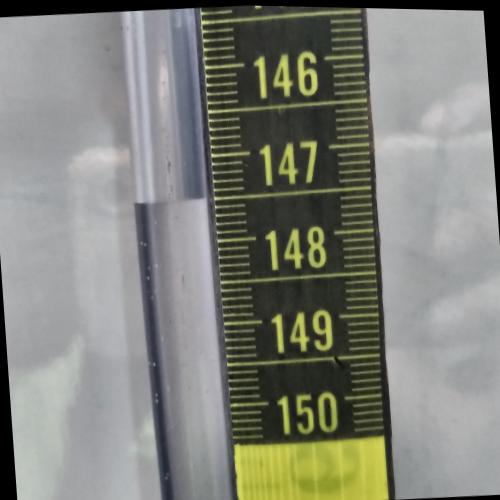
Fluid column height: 147.5 cm